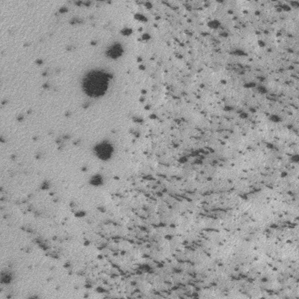
Label: frost